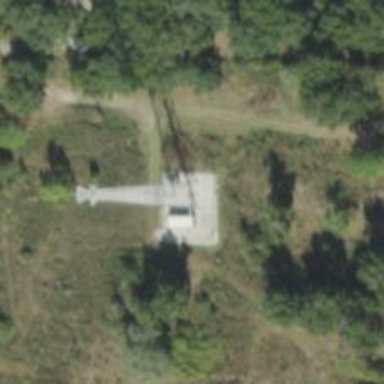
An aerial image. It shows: Man-made mast used for communication purposes.